Interaction volume radius: 10 \u00c5
Interaction volume height: 30 \u00c5
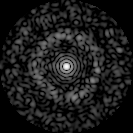
Disorder parameter: 0.8407